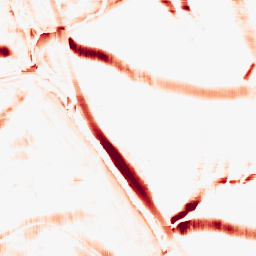
Category: morphological
Decomposition family: morphological_square
Decomposition parameters: operation: opening
size: 20
Upsampling method: cubic_catmull_rom
Upsampling parameters: scale: 8
Upsampling scale: 8